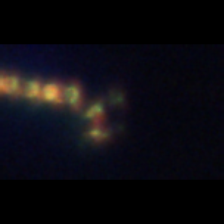
Taxon: Chaetoceros
Group: Diatoms